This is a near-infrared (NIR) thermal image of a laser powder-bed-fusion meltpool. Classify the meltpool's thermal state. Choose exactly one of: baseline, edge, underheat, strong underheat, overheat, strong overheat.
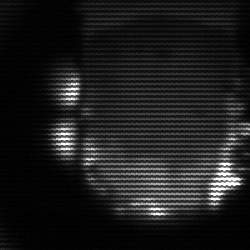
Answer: baseline